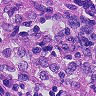
Metastatic tissue present: no